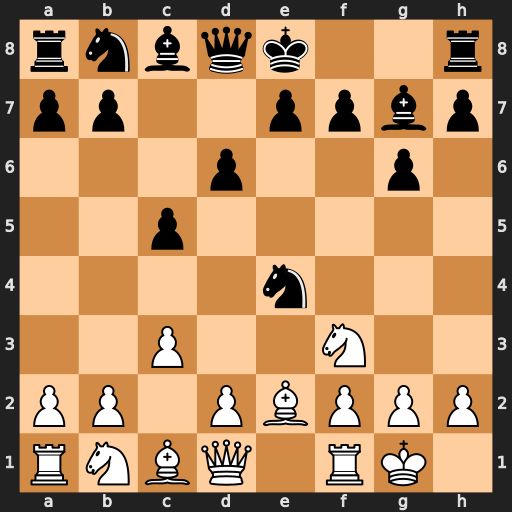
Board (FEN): rnbqk2r/pp2ppbp/3p2p1/2p5/4n3/2P2N2/PP1PBPPP/RNBQ1RK1
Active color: w
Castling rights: kq
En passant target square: -
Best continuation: Qa4+ Nc6 Qxe4